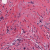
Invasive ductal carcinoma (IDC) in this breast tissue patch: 0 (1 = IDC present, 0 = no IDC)